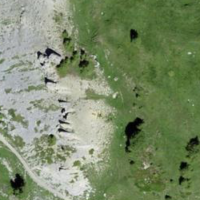
EUNIS habitat code: 23
Species observed at this site:
Arnica montana